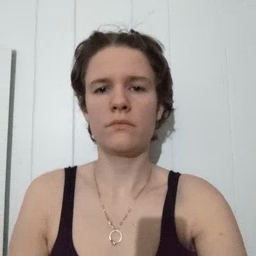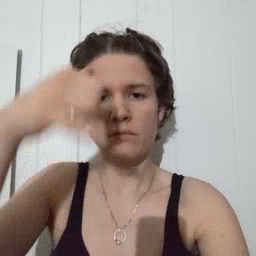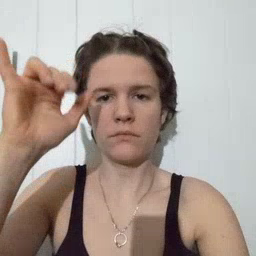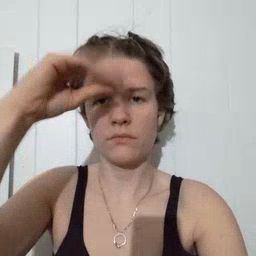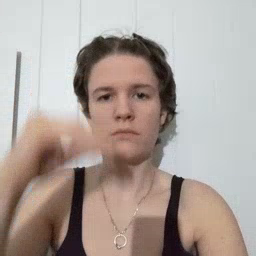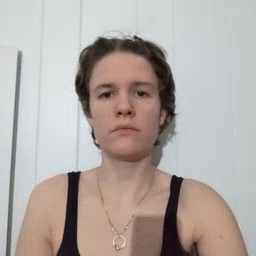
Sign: cowboy